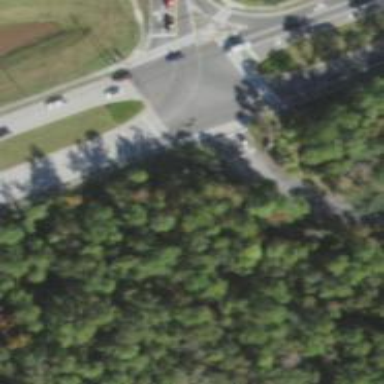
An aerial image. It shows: Marked road crossing.